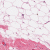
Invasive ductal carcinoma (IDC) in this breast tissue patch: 0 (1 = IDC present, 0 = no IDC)